Question: > Controller
'''
[HttpPost]
//[AcceptVerbs(HttpVerbs.Post)]
public ActionResult Index(ViewModelCCTRST model) //, FormCollection values)
{
if (ModelState.IsValid)
{
string clt = model.Clients;
string cnt = model.Countys;
string twn = model.TownShips;
...
...
//string xx = values["Clients"];
// xx = values["Countys"];
// xx = values["TownShips"];
...
...
'''
*clt,cnt,twn and other variables are always null... wherein lies my question why are these always null**
---
> Razor View:
'''
@ @(Html.Kendo().DropDownListFor(m=>m.Ranges)
//.Name("ranges")
.HtmlAttributes(new { style = "width:300px"}) //, id = "ranges"})
.OptionLabel("Select Range...")
.DataTextField("RangeName")
.DataValueField("RangeID")
.DataSource(source => {
source.Read(read =>
{
read.Action("GetCascadeRanges", "AddCCCTRST")
.Data("filterRanges");
})
.ServerFiltering(true);
})
.Enable(false)
.AutoBind(false)
.CascadeFrom("TownShips")
)
<script>
function filterRanges() {
return {
townShips: $("#TownShips").val()
};
}
'''
- -
No matter what i try id wise or controller wise I cannot get the values to be "Read" in the Controller, nor can i grab and pass the values on in action links.
Please help!!
---
> Updated Code
'''
string sct = model.Sections;
string trt = model.Tracts;
'''
'''
public class ViewModelCCTRST
{
public string Clients { get; set; }
public IEnumerable<dbClient> AvailableClients { get; set; }
public string Countys { get; set; }
public IEnumerable<dbCounty> AvailableCounties { get; set; }
public string TownShips { get; set; }
public IEnumerable<dbTownShip> AvailableTownShip { get; set; }
public string Ranges { get; set; }
public IEnumerable<dbRange> AvailableRanges { get; set; }
public string Sections { get; set; }
public IEnumerable<dbSection> AvailableSection { get; set; }
public string Tracts { get; set; }
public IEnumerable<dbTract> AvailableTracts { get; set; }
}
'''
What we have done so far is:
- '[AcceptVerbs(HttpVerbs.Post)]''FormCollection values'- '//.Name("Tracts")''.HtmlAttributes(new { id = "tracts"})'- 'DropDownListFor(m=>m.Tracts)''@model OG.ModelView.ViewModelCCTRST'- '.CascadeFrom("clients")''.CascadeFrom("Clients")'
The tag below where it says alert("Select Tract to Upload:
....); did actually alert 1 time during these changes, however the Model and variable attempting to send with an Actionlink form the Razor View are still both null and the alert stopped popping up.
'''
$(document).ready(function () {
$("#get").click(function () {
var clients = $("#Clients").data("kendoDropDownList"),
countys = $("#Countys").data("kendoDropDownList"),
TownShip = $("#TownShip").data("kendoDropDownList"),
ranges = $("#Ranges").data("kendoDropDownList"),
sections = $("#Sections").data("kendoDropDownList"),
tracts = $("#Tracts").data("kendoDropDownList");
var clientsInfo = "
clients: { id: " + clients.value() + ", name: " + clients.text() + " }",
countysInfo = "
countys: { id: " + countys.value() + ", name: " + countys.text() + " }",
....
....
alert("Select Tract To Upload:
" + clientsInfo + countysInfo + townShipsInfo + rangesInfo + sectionsInfo + tractsInfo);
});
});
'''
fixed syntax issue fixed the scipt error. Is now populating 'clientsInfo + countysInfo + townShipsInfo + rangesInfo + sectionsInfo + tractsInfo' - does this help anyone help me get this to my controller?

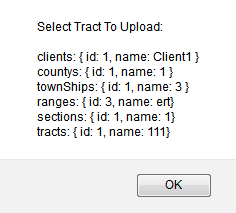
Answer: You should use a 'ViewModel' that has your properties in it such as:
'''
public class MyViewModel
{
public string Clients { get; set; }
public IEnumerable<Client> AvailableClients { get; set; }
public string Countys { get; set; }
public IEnumerable<Client> AvailableCounties { get; set; }
public string TownShips { get; set; }
public IEnumerable<Client> AvailableTownShips { get; set; }
public string Sections { get; set; }
public IEnumerable<Client> AvailableSection { get; set; }
public string Tracts { get; set; }
public IEnumerable<Tract> AvailableTracts { get; set; }
}
'''
Then your Kendo DropDownList would become a 'DropDownListFor<>' as shown here:
'''
@(Html.Kendo().DropDownListFor(m => m.Clients)
.HtmlAttributes(new { style = "width:300px"}) //, id = "clients"})
.OptionLabel("Select Client...")
.DataTextField("ClientName")
.DataValueField("ClientID")
.DataSource(source => {
source.Read(read => {
read.Action("GetCascadeClients", "ImageUpload");
});
})
***1***
)
'''
And you can then post to your controller in the following way:
'''
[HttpPost]
public ActionResult Index(MyViewModel model)
{
if (ModelState.IsValid)
{
var newVar = model.Clients;
'''
When you return the ViewModel to the View (from the Controller) and MyViewModel.Clients has the value "Client1", the DropDownList will pick that up and have it be the selected value.
Hopefully this is what you're looking for / makes sense.